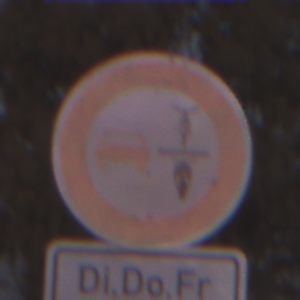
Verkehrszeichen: VerbotUeberholenEinspurigeFahrzeuge
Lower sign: ZeitangabenMitBeschraenkungAufWochentage3
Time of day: SunriseSunset
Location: Outdoor (Nature)
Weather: Clear
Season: NotSpecified
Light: Natural